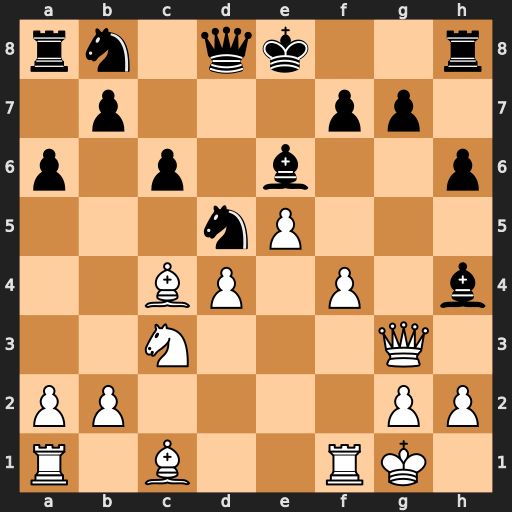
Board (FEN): rn1qk2r/1p3pp1/p1p1b2p/3nP3/2BP1P1b/2N3Q1/PP4PP/R1B2RK1
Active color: w
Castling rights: kq
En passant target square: -
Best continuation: Qxg7 Bf6 exf6